Question: I already had some figure that I saved before, Like this:

Now after some days, I need the original size of these images for copy these in my paper. I want to extract the main matrix of these three image for save these again with 'imwrite' function.
I searched this problem on the internet but the people says I have to use 'getframe' and 'frame2im' functions. But how? I want the original matrix. Can anyone tell me how to extract the main matrix from the figured image in matlab??
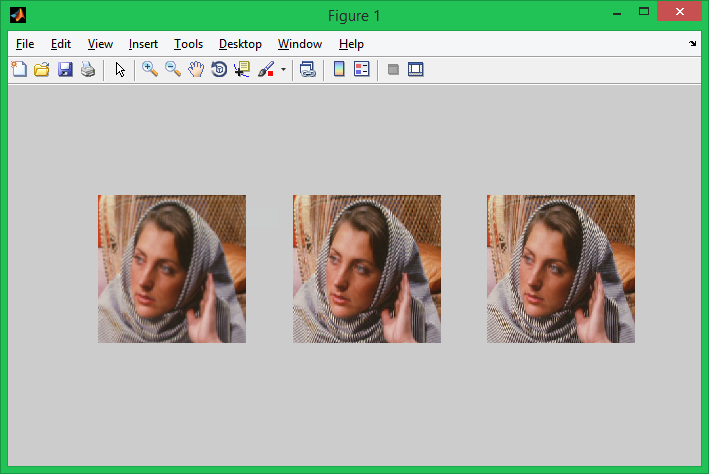
Answer: Try using the following code:
'''
imgs = findobj(gcf,'Type','image');
images = cell(1,numel(imgs));
for i = 1:numel(imgs)
images = get(imgs(i),'CData');
end
'''
The image matrices should now be stored in the separate cells of 'images'.